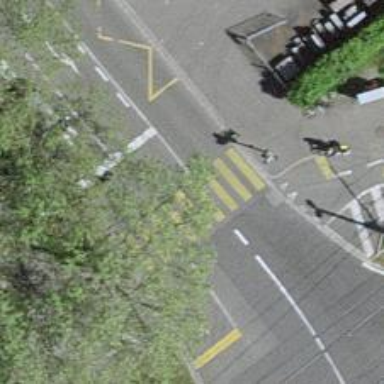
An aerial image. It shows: Road with traffic signals.